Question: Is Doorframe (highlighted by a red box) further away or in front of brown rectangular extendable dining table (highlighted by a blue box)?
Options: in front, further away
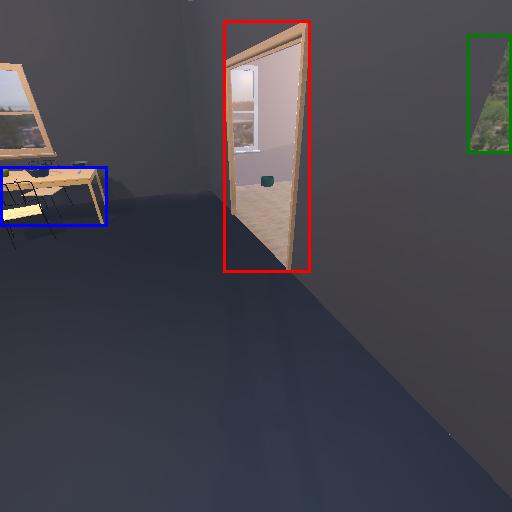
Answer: in front